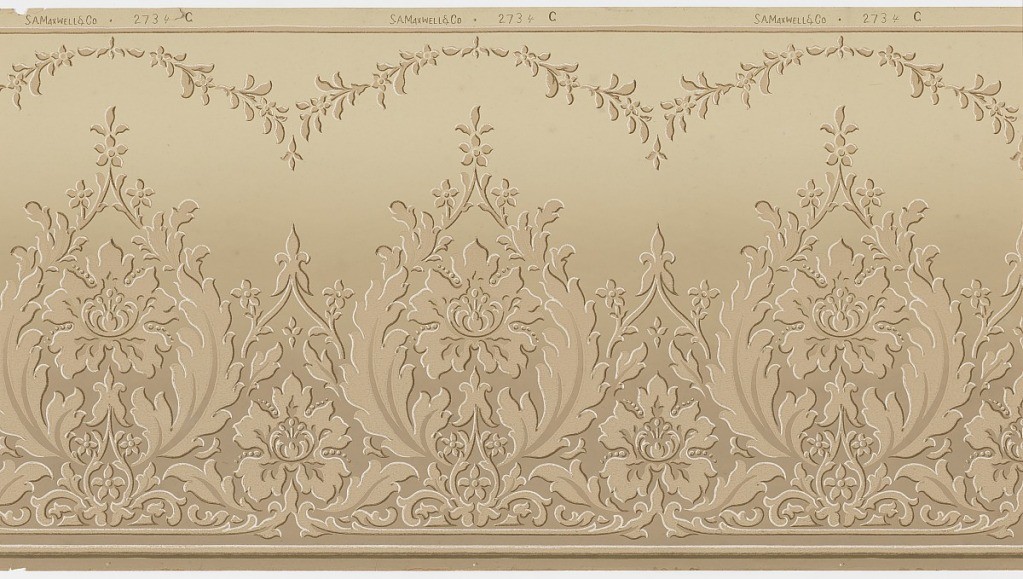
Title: Frieze
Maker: Maxwell & Co., S.A., Chicago, Illinois, USA
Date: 1905–1915
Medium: Machine-printed paper
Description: Alternating large and small floral medallions connected by foliate scrolls. Top has arching floral vines. Ground shades tan to light beige. Printed in white, brown and beige. Printed in top selvedge: "S.A. Maxwell & Co." Pattern number "2734" "C"